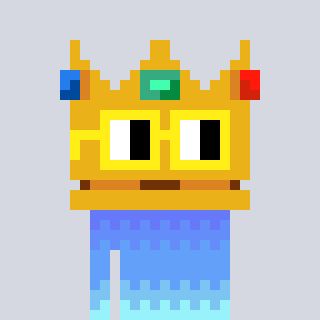
a pixel art character with square yellow glasses, a crown-shaped head and a grayscale-colored body on a cool background